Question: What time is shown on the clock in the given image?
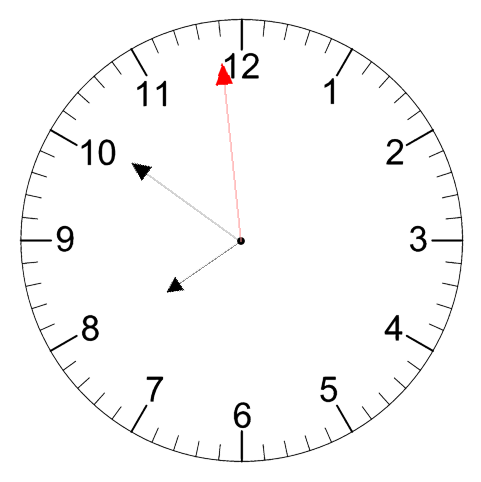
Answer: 07:50:59